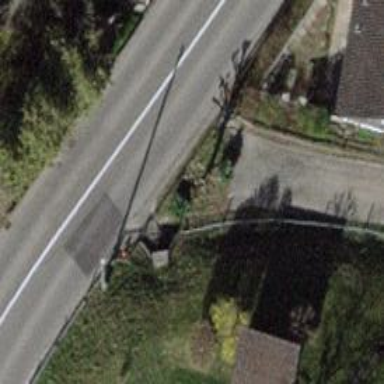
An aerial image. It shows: Bollard barrier.